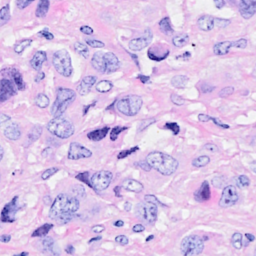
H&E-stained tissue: Breast